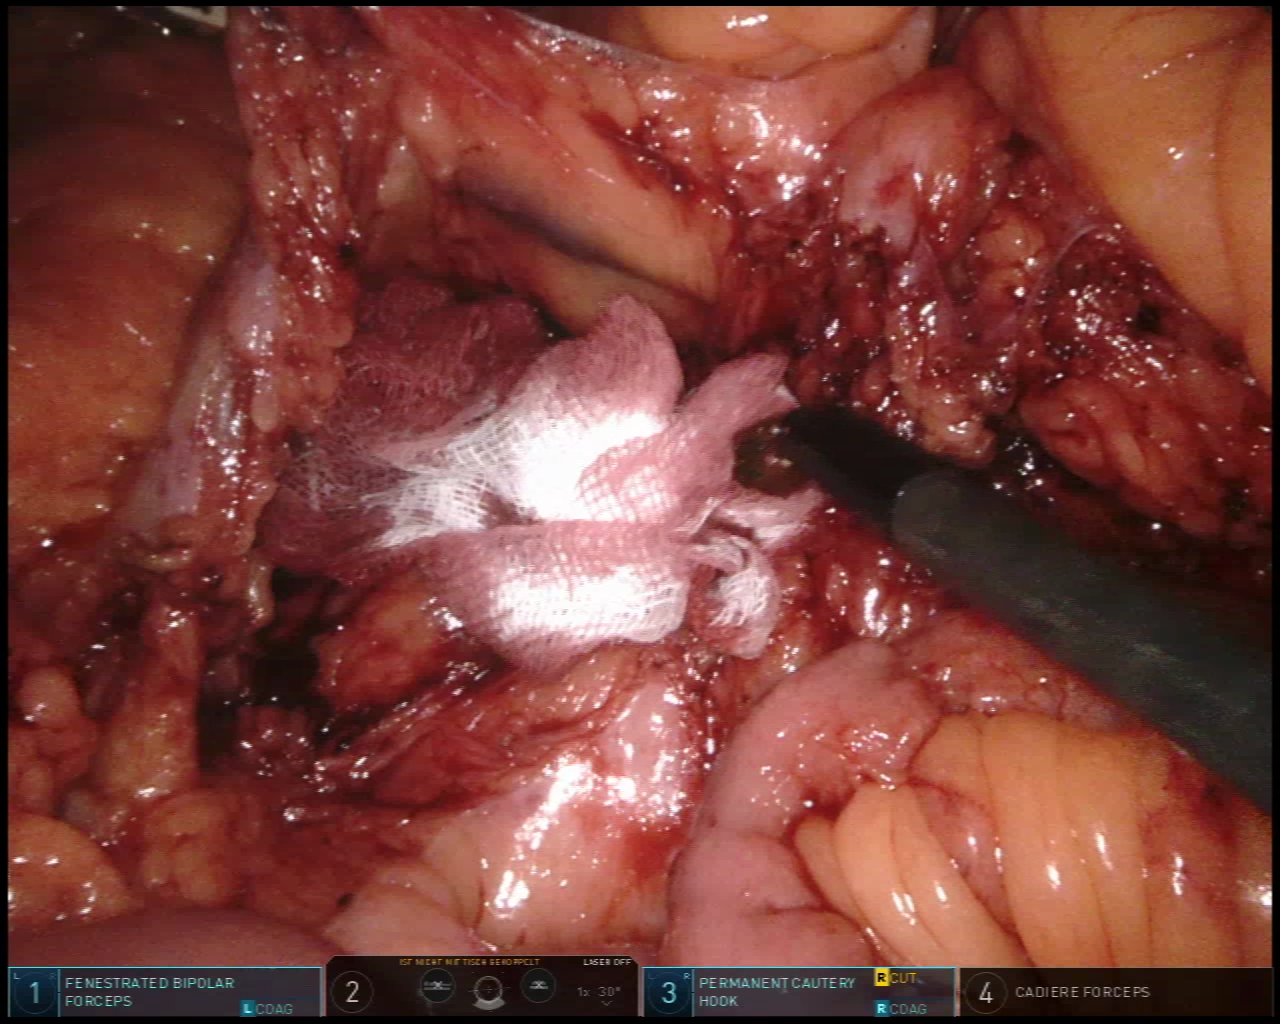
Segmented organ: intestinal_veins
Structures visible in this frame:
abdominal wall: no
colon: no
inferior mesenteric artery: no
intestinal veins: yes
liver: no
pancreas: no
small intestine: yes
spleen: no
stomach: no
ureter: no
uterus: no
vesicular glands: no